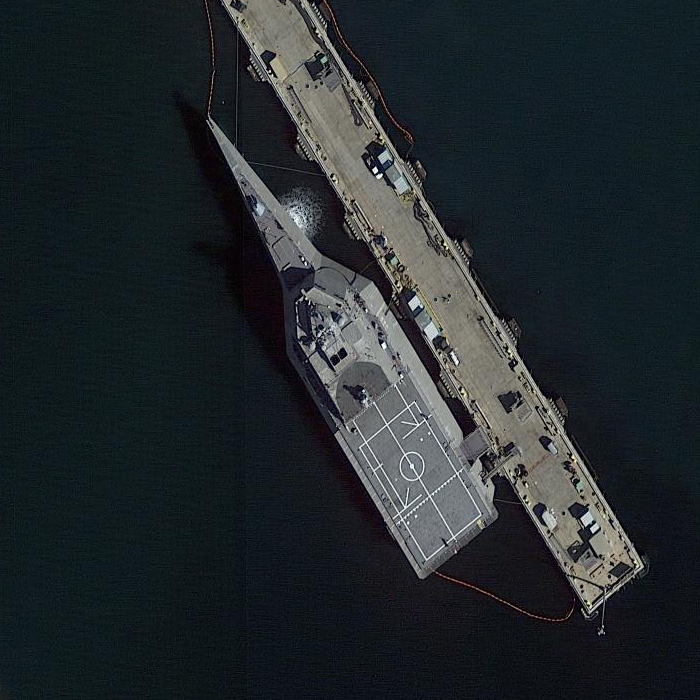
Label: Independence-class_combat_ship